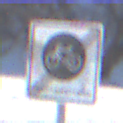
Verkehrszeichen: EndeFahrradstrasse
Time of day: MorningAfternoon
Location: Outdoor (Nature)
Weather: PartlyCloudy
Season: Winter
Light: Natural